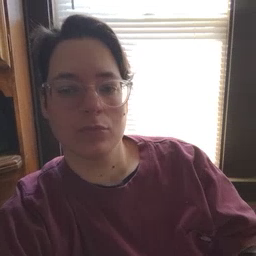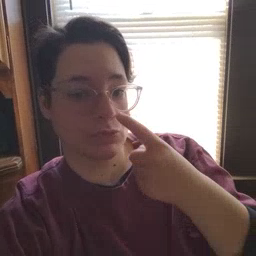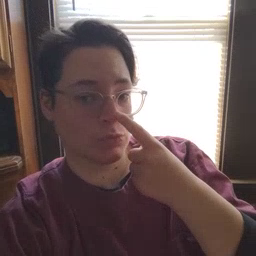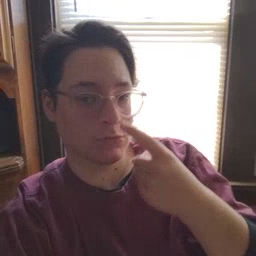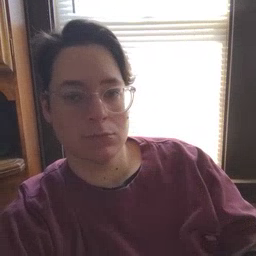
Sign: nose